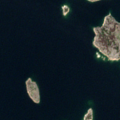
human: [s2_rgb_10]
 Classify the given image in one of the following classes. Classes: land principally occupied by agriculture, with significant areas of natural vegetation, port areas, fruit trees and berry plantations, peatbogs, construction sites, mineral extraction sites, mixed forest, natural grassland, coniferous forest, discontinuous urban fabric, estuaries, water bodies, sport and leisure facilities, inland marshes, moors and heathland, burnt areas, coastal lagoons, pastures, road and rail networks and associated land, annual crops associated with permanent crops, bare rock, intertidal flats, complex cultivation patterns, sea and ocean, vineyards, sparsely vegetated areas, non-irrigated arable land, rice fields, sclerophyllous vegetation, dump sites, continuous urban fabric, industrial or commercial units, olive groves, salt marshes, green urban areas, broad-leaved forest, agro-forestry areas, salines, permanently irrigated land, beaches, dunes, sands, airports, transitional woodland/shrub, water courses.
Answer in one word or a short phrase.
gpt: sea and ocean